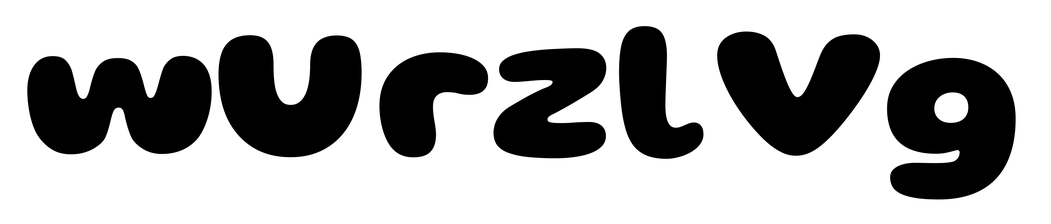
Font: Gluten_ExtraBold